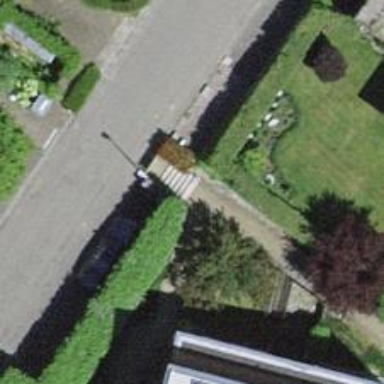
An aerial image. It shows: Road with steps.